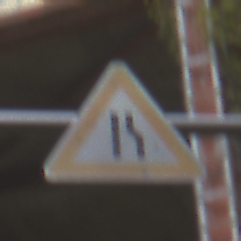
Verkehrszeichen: EinseitigVerengteFahrbahnRechts
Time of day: MorningAfternoon
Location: Outdoor (Urban)
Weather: PartlyCloudy
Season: NotSpecified
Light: Natural